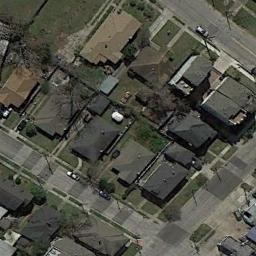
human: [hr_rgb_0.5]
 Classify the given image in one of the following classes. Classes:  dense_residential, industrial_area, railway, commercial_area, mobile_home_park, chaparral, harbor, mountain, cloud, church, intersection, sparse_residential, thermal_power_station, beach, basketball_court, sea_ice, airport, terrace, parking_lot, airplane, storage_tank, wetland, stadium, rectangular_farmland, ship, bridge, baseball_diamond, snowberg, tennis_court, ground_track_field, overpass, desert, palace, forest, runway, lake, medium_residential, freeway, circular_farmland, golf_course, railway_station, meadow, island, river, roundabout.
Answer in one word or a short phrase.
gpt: medium_residential